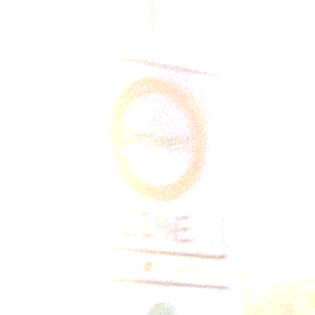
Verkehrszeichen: BeginnUmweltzone
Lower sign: FreistellungVomVerkehrsverbot3
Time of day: SunriseSunset
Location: Outdoor (Nature)
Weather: Clear
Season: Autumn
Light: Natural